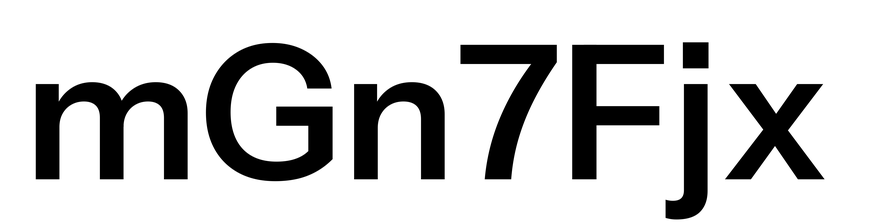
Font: InstrumentSans_SemiBold